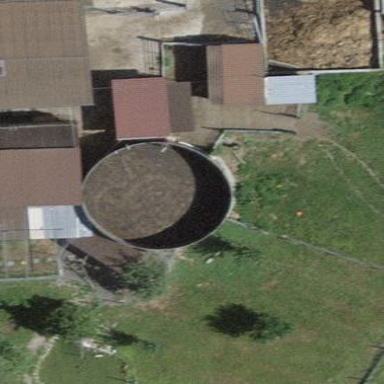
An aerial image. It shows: Storage tank with man-made structure.